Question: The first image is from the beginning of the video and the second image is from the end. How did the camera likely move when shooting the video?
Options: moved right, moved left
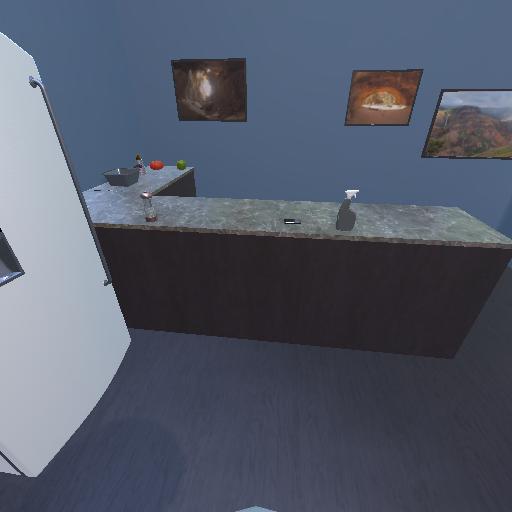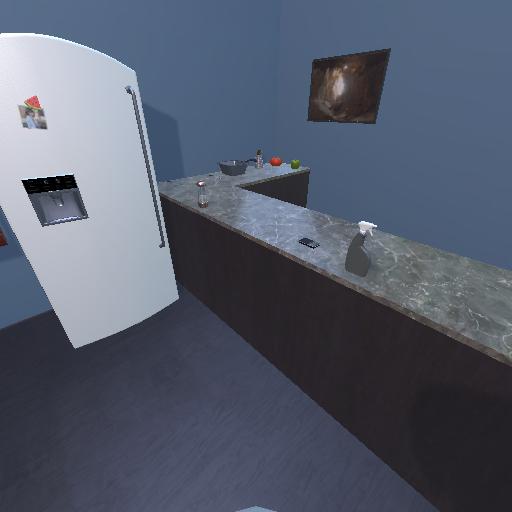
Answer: moved right